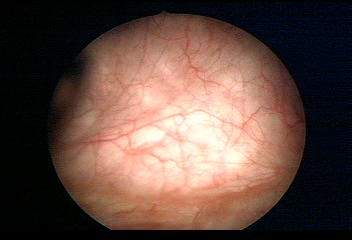
Modality: WLC
Class: Normal mucosa
Bladder cancer association: No